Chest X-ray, PA view. Patient: 34 years old, sex M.
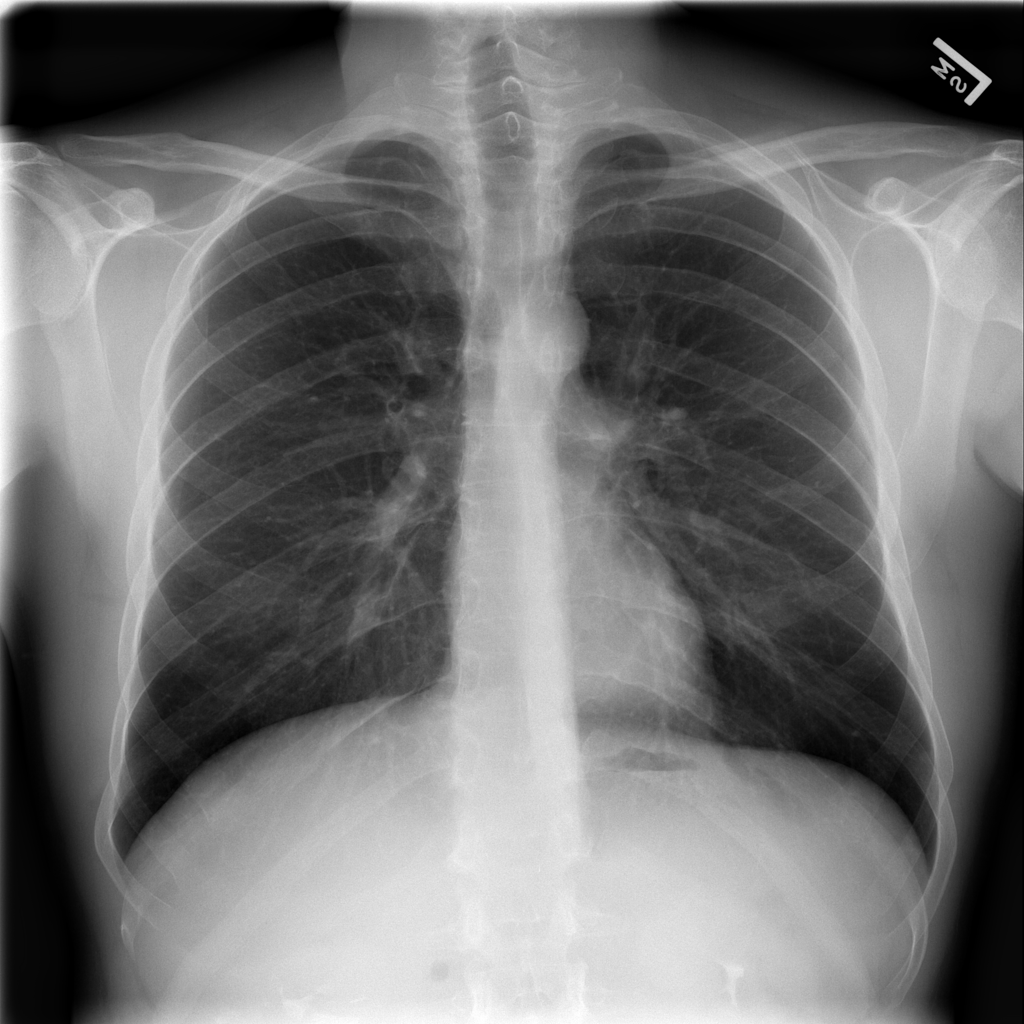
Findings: No Finding